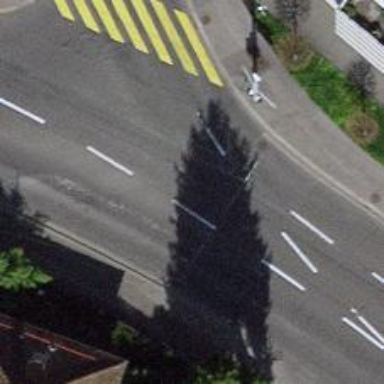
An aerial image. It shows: Secondary road with asphalt surface. Both sides of the road have sidewalks. There are trolley wires installed along the road.